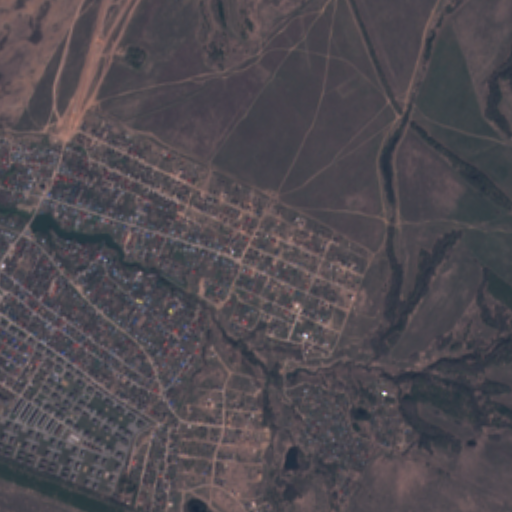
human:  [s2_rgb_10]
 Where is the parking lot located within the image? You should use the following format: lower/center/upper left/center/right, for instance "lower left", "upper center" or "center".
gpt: The parking lot is located in the lower left of the image.
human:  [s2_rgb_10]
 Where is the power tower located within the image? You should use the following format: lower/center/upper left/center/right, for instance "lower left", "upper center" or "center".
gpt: There is no power tower in the image.